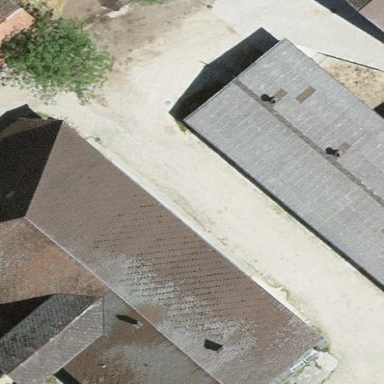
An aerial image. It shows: Farm building.